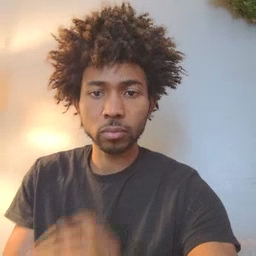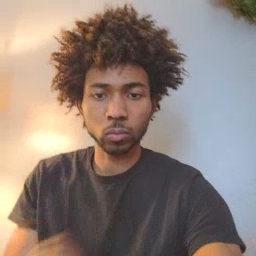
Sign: look